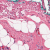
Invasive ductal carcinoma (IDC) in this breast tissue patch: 0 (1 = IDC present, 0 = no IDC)